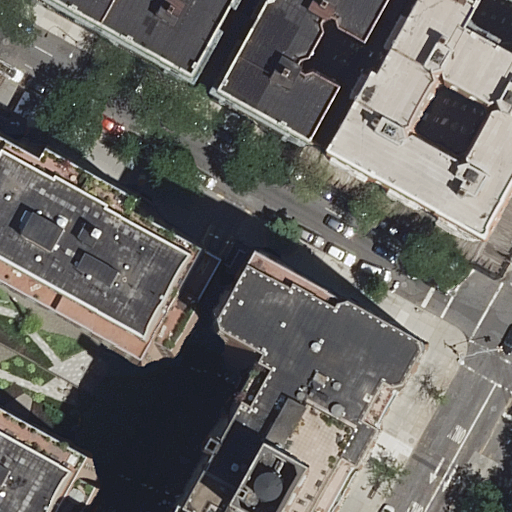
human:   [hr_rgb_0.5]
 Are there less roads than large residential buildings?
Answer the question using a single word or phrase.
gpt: no

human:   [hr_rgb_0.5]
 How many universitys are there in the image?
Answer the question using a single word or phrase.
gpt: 1

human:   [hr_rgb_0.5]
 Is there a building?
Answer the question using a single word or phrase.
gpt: yes

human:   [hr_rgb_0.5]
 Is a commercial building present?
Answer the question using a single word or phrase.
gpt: no

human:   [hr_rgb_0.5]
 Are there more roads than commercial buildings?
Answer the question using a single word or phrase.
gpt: yes

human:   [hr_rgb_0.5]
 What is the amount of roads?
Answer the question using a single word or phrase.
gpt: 9

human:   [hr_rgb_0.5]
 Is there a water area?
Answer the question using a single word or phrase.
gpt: no

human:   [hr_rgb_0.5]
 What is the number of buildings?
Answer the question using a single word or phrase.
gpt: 8

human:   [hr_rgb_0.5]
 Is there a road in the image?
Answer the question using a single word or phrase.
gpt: yes

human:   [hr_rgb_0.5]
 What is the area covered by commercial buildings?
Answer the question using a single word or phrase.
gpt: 0m2

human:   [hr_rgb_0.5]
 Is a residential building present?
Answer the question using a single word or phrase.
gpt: yes

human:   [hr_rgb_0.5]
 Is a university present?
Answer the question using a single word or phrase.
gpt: yes

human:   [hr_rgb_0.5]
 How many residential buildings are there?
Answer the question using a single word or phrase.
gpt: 8

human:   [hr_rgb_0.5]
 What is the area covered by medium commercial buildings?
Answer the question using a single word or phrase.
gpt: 0m2

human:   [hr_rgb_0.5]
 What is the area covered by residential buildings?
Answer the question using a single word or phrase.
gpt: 2835m2

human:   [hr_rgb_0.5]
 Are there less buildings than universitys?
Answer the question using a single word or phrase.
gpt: no

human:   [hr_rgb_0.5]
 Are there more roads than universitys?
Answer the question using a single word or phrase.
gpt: yes

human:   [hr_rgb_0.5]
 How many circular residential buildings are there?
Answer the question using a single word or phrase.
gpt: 0

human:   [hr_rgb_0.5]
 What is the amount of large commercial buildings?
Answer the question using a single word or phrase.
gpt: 0

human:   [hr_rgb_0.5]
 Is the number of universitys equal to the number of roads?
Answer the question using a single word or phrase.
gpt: no

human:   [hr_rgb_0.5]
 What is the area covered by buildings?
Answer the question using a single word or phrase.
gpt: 2835m2

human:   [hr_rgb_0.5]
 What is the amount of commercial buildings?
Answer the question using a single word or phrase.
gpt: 0

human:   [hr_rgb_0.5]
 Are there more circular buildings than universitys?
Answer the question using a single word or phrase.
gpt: no

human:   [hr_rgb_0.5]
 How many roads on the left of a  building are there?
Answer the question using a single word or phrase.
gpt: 2

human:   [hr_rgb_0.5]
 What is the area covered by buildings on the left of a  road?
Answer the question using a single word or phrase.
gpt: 2543m2

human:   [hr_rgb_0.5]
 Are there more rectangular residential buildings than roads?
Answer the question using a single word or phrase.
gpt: no

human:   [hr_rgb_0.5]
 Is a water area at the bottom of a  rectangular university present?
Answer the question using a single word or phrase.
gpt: no

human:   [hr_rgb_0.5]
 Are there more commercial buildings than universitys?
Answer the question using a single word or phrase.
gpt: no

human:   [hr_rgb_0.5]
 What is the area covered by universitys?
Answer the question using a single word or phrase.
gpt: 8295m2

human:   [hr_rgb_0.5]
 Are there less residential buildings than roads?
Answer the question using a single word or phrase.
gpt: yes

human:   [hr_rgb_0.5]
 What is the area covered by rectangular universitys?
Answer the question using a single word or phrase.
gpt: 0m2

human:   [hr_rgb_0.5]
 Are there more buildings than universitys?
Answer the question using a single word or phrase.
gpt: yes

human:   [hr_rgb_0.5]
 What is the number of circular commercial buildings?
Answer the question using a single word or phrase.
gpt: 0

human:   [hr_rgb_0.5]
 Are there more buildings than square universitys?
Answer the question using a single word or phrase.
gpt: yes

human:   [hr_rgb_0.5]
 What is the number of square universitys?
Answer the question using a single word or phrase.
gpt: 0

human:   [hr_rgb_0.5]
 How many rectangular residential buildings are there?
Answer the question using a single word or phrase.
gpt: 3

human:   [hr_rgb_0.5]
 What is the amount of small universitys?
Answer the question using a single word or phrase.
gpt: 0

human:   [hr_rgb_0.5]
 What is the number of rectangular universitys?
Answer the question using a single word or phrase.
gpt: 0

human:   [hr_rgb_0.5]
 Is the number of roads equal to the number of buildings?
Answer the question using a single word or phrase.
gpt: no

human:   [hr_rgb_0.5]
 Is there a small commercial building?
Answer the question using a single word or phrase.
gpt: no

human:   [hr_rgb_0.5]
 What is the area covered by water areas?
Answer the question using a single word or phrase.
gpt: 0m2

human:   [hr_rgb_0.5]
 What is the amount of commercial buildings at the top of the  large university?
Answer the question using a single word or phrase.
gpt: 0

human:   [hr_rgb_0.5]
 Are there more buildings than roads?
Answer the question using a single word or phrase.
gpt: no

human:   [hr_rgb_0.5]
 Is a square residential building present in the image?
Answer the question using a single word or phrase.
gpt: no

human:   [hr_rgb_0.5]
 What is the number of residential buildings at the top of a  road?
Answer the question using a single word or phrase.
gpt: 6

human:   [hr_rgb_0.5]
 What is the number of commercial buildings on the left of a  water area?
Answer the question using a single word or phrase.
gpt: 0

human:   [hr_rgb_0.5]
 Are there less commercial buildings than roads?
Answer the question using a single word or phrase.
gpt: yes

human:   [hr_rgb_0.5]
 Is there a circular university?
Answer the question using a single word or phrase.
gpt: no

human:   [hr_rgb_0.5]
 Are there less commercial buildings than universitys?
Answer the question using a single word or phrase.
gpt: yes

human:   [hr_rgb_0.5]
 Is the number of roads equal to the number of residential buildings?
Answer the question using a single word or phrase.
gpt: no

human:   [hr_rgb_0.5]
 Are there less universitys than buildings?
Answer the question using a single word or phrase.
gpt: yes

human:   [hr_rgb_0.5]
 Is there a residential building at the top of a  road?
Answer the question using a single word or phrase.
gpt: yes

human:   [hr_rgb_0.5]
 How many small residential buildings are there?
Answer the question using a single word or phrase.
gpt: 2

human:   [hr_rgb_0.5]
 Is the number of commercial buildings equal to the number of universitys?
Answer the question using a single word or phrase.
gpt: no

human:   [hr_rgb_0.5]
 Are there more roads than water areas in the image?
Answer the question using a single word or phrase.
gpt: yes

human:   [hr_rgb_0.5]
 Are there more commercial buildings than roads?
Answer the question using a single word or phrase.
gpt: no

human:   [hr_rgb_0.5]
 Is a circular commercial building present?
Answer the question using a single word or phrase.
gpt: no

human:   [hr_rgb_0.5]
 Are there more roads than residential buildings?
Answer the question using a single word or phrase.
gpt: yes

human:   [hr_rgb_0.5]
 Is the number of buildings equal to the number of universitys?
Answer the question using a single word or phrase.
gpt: no

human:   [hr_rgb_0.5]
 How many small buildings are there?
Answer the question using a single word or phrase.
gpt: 2

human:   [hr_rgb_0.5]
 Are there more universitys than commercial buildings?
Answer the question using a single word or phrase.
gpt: yes

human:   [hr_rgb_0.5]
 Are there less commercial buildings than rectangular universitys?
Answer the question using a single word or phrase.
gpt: no

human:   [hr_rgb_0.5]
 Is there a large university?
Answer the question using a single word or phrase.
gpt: yes

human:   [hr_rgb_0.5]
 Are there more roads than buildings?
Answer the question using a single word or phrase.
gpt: yes